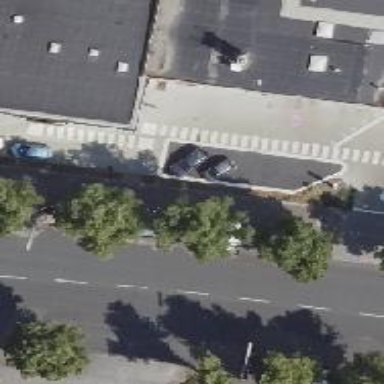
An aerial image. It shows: Broadleaved deciduous tree in parking area.